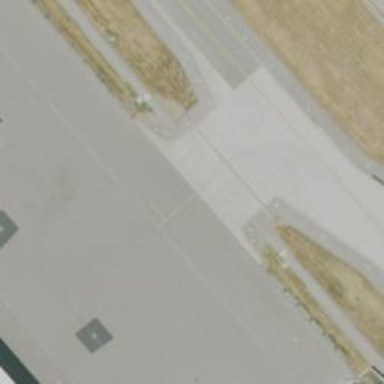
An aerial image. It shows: Image of taxiway at airport.